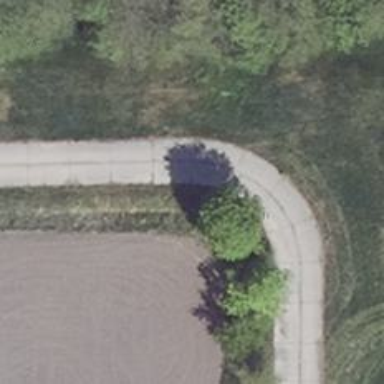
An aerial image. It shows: Concrete track with grade 1 standard.